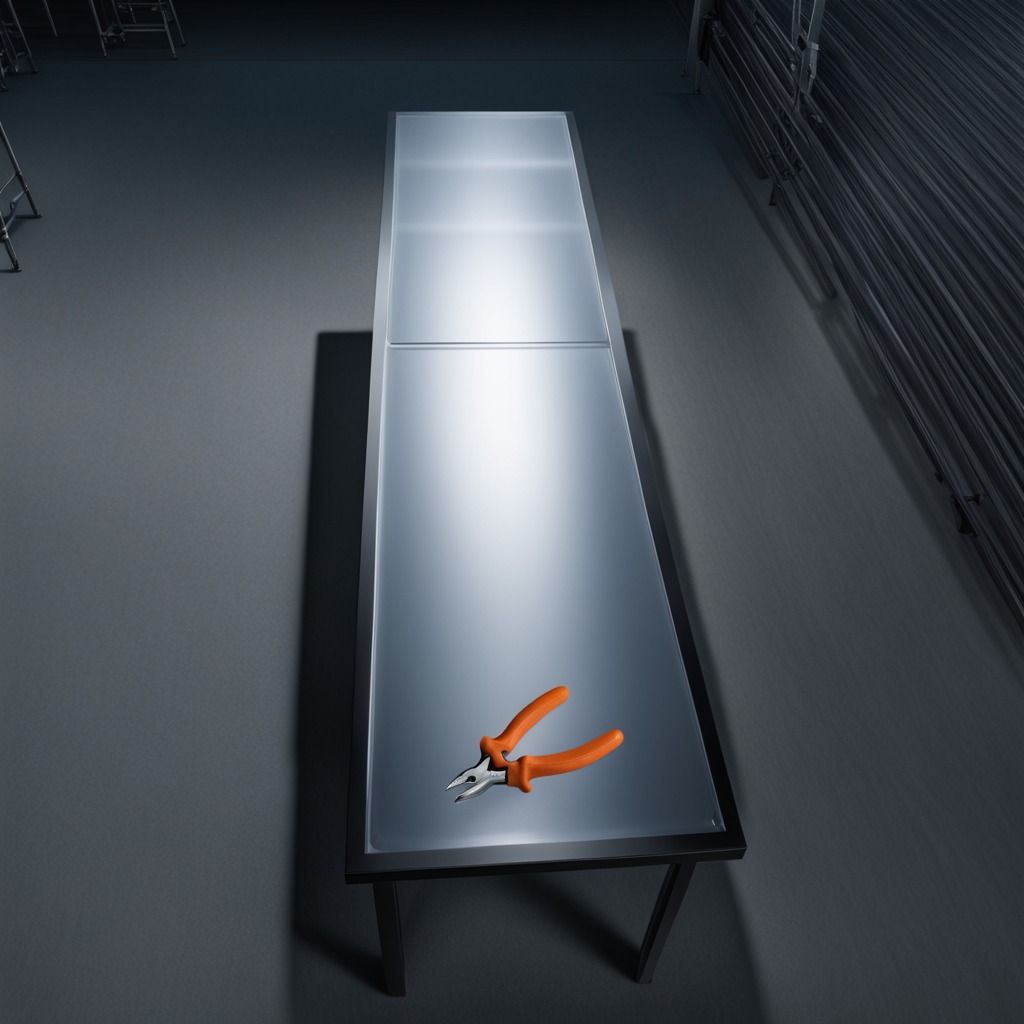
A plier is lying on the clean empty table in the basement in the evening.